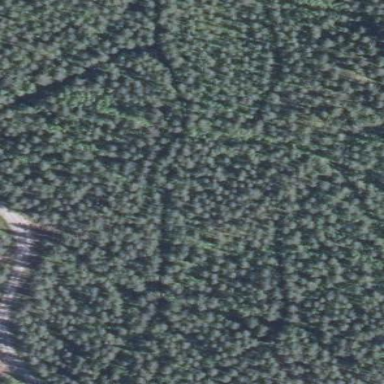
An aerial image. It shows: Needle-leaved woodland.